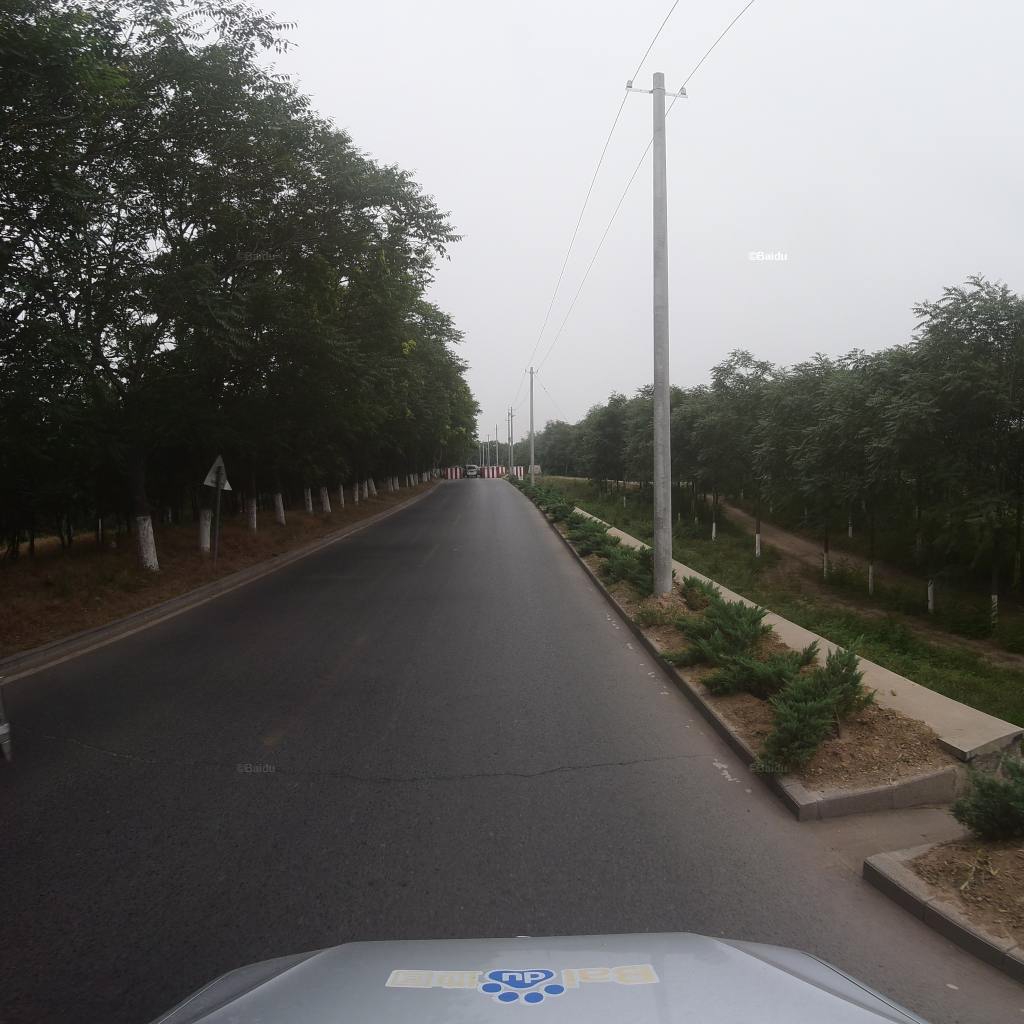
Region: Fengtai
Road damage annotations: transverse crack